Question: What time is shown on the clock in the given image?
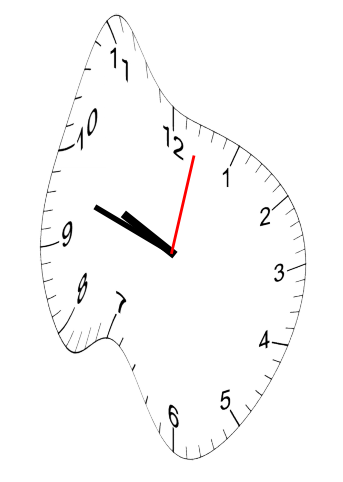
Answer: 09:48:02